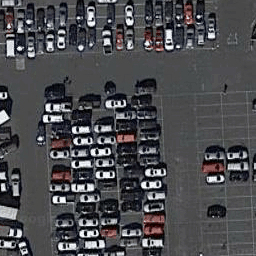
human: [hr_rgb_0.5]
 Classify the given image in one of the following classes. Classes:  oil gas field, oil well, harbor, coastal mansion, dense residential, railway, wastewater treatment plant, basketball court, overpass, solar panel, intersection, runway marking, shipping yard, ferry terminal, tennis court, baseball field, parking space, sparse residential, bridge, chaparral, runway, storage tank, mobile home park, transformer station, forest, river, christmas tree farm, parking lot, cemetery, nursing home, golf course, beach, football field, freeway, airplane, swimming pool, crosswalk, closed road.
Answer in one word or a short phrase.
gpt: parking lot